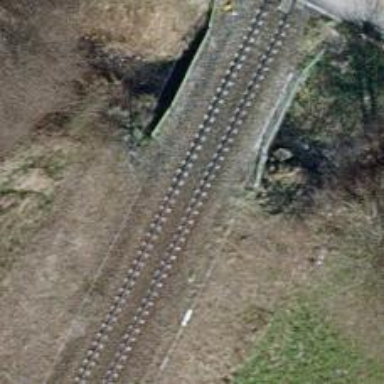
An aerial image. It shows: Railway track with contact lines for electrification.